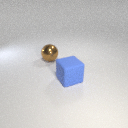
large blue rubber cube in front of large brown metal sphere